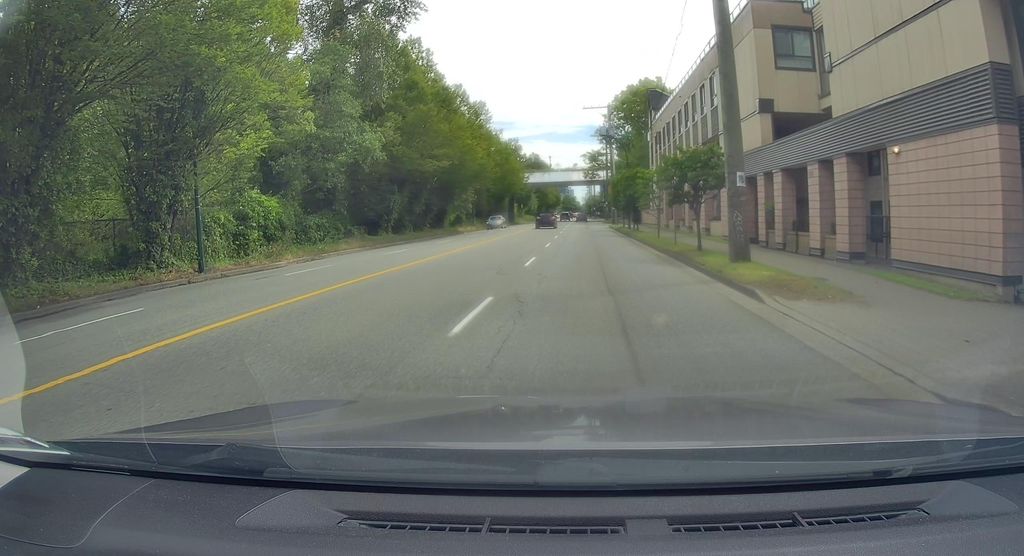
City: vancouver